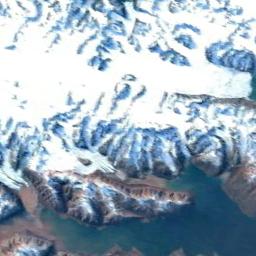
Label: snowberg